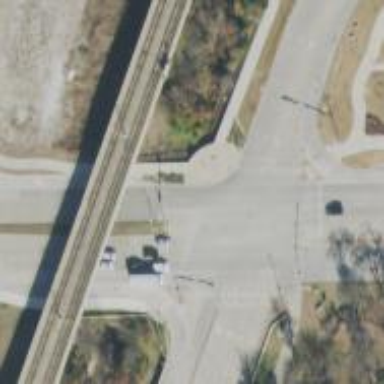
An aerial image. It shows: Tertiary road with separate sidewalk.